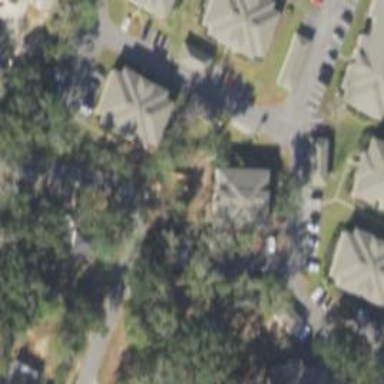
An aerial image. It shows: Residential area composed of single-family homes.